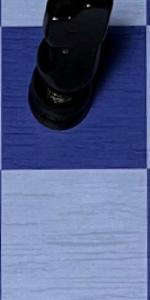
Label: Empty